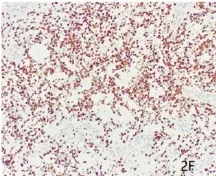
(F) Immunohistochemistry results showing the expression of MyoD1.
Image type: pathology (immunostaining)